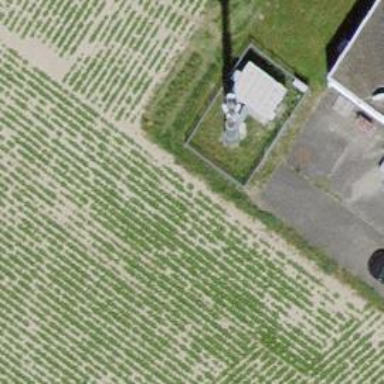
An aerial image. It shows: Communication mast tower.